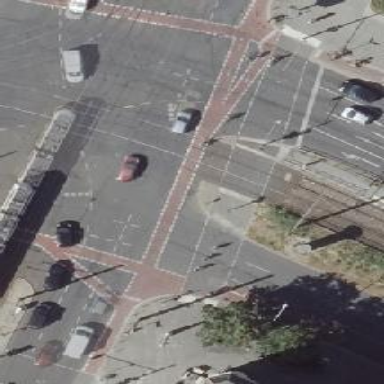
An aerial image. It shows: Asphalt cycleway with crossing controlled by traffic signals.